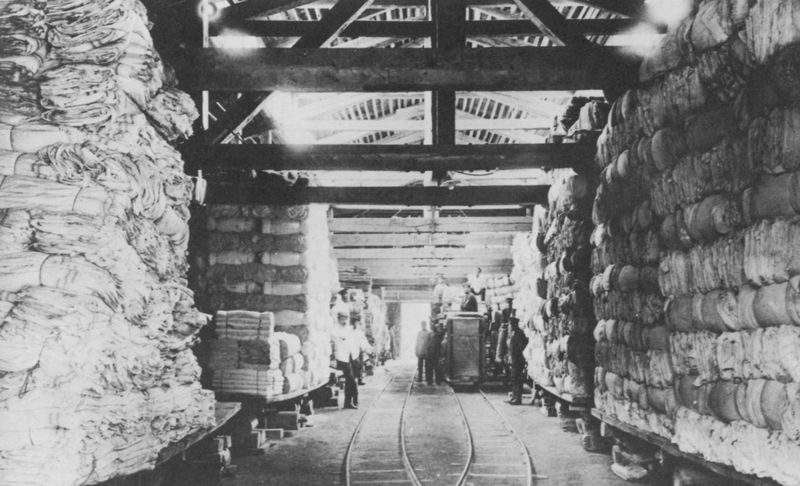
Titel: Das Textilunternehmen Konowalow in Bonjatschkij
Künstler: Russischer Photograph
Standort: Paris
Institution: Société de Géographie Française
Schlagwörter: weiß, menschen, grau, holz, schwarz, dach, stein, boden, stoff, säcke, arbeiter, balken, foto, fotografie, gang, gerüst, schwarzweiß, gleise, schiene, schienen, fotographie, holzbalken, lager, lagerhalle, mine, ballen, bergwerk, steinwände, stoffballen, wahren